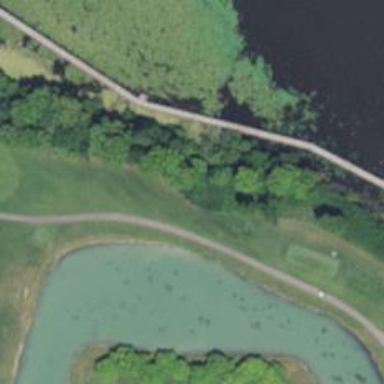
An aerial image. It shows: Asphalt service road that appears to be golf cart path.